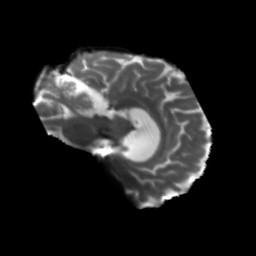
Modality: T2w
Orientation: sagittal
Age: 64
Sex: male
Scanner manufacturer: siemens
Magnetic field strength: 3 T
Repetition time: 5.25 s
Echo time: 0.08 s